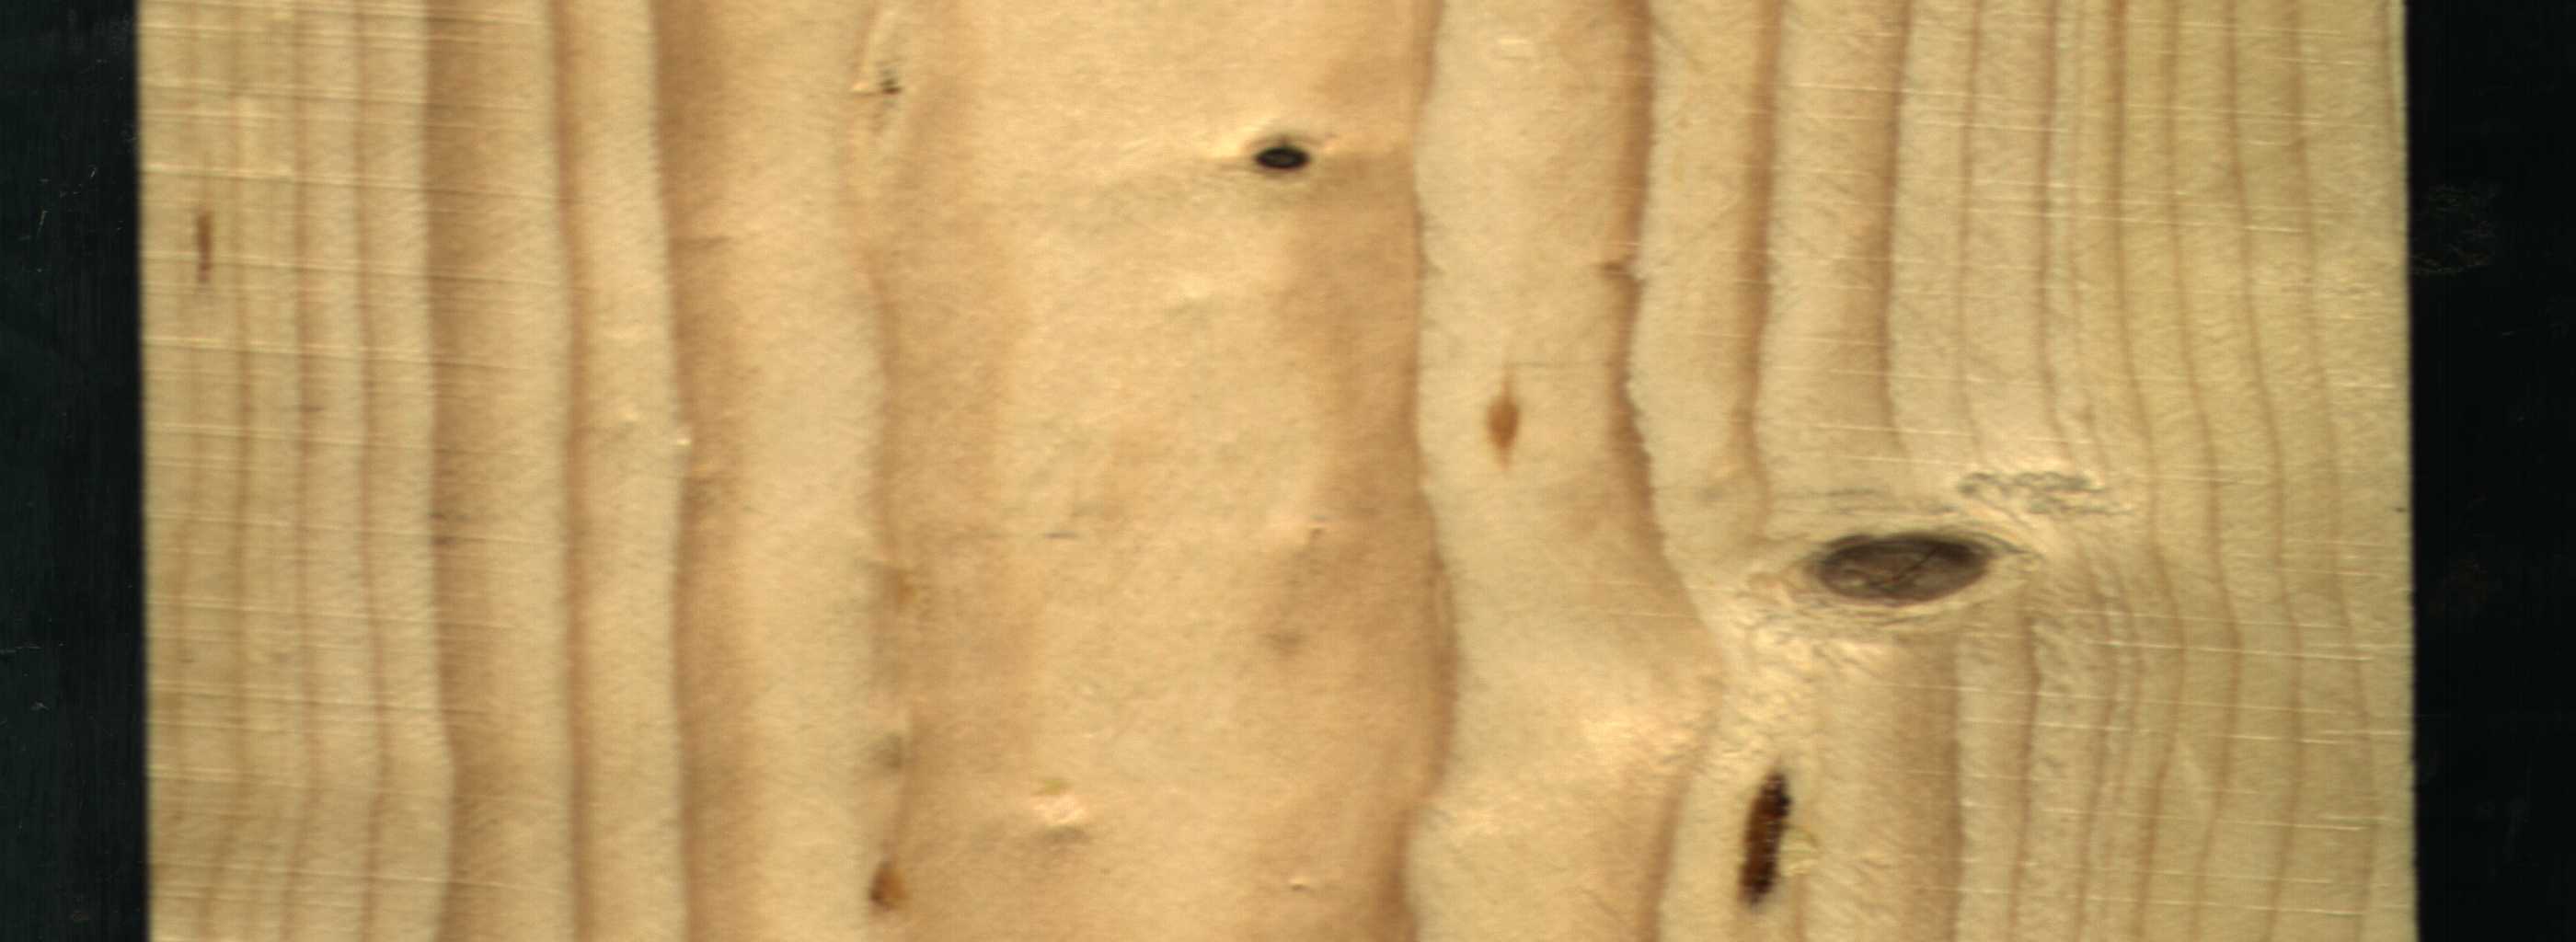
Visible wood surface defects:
resin
resin
Dead_Knot
Dead_Knot